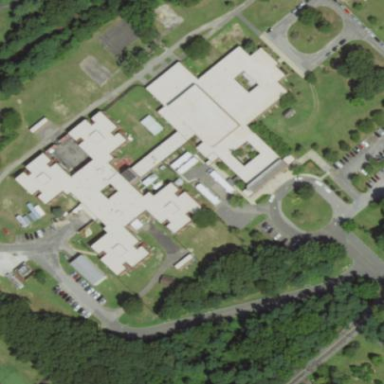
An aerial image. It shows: Healthcare facility identified as hospital.